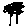
Label: tree